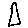
Label: triangle